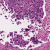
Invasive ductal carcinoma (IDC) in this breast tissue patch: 0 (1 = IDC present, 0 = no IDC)